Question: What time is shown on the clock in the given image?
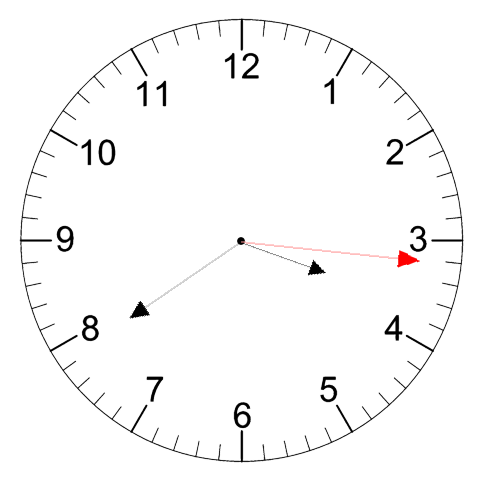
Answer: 03:39:16